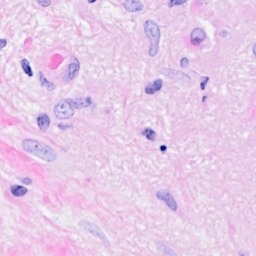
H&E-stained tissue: Breast